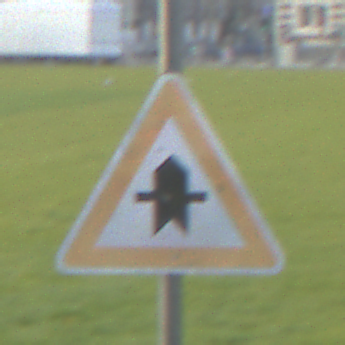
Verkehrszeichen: Vorfahrt
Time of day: MorningAfternoon
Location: Outdoor (Suburban)
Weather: PartlyCloudy
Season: NotSpecified
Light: Natural